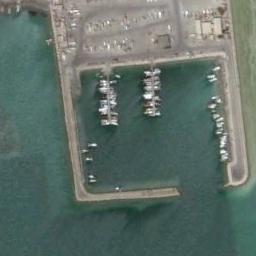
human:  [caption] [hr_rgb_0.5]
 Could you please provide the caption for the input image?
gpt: Next to the harbor is a road .

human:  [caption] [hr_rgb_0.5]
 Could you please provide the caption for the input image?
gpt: The harbor has lots of neatly docked boats and a parking lot is next to the harbor .

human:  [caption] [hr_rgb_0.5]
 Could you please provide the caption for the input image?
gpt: There are many ships in the harbor .

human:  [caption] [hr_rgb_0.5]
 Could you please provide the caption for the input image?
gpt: Some ships moored on the sea next to the harbor surrounded by parking lots .

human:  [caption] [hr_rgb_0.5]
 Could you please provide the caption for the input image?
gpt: There are some ships at the harbor .